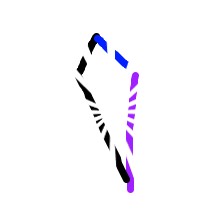
Shape: kite